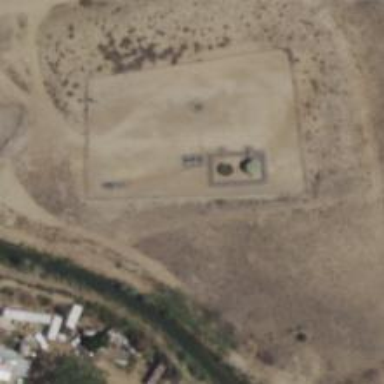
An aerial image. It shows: Storage tank that is man-made.